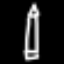
Label: pencil